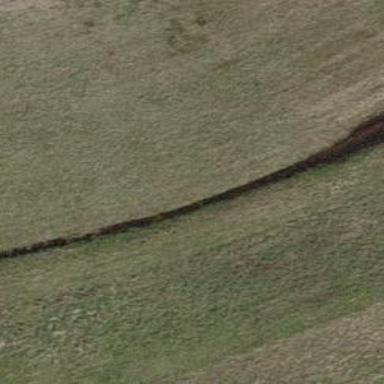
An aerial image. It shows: Ditch in the surroundings.